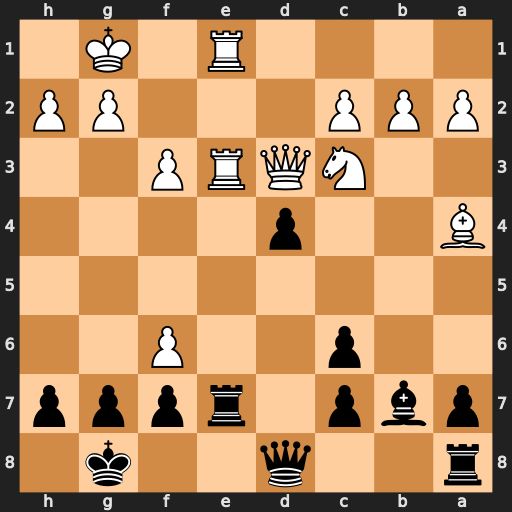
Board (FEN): r2q2k1/pbp1rppp/2p2P2/8/B2p4/2NQRP2/PPP3PP/4R1K1
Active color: b
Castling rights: -
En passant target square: -
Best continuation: Rxe3 Rxe3 dxe3